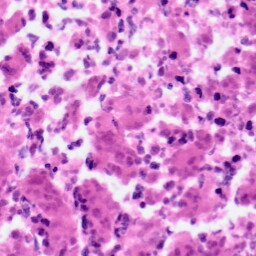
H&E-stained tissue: Pancreatic